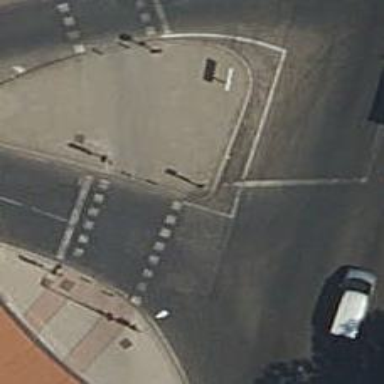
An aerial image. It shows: Road with traffic signals.